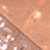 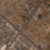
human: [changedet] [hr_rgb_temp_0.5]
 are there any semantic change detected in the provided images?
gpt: The urbanization of this area was intensified.